Question: well the main problems involves two Models, USER and MESSAGE, they have a relationship because what message does is the following:
Messages can be sent by the Users to other users.. so i have to identify who is the sender and who is te receiver, and im doing it by setting two Model Aliases to USER, which are 'Sender' and 'Receiver' (like this).
'''
//This is on User model
'MessageSender' => array(
'className' => 'Message',
'foreignKey' => 'sender_id'
),
'MessageRecipient' => array(
'className' => 'Message',
'foreignKey' => 'recipient_id'
),
'''
and the relationship in Messages is something like this.
'''
public $belongsTo = array(
'Recipient' => array(
'className' => 'User',
'foreignKey' => 'recipient_id'
),
'Sender' => array(
'className' => 'User',
'foreignKey' => 'sender_id'
)
);
'''
Up to here everything is fine..
Whenever i have to create a message i have a dropdown that shows me the complete list of the user first_names, but because i need to know everyone's last_name i've created a $virtualField to join them (first_name and last_name) like this.
'''
//this is located on the USER model
public $virtualFields = array(
'fullname' => 'CONCAT(Recipient.first_name, " ", Recipient.last_name)'
);
'''
How i am using the Users in the message creation? well i'm using the person who is going to send a new message as the Sender, so the Sender is the user's id and the Receiver is the selected user in the drop down...

the main problem is when i try to access any other part of the website that references the USER model, it throws me this error:
'''
Database Error
Error: SQLSTATE[42S22]: Column not found: 1054 Unknown column 'Recipient.first_name' in 'field list'
'''
and of course is because my virtualField is expecting a result from the 'Recipient.first_name' and 'Recipient.last_name' to join them together, but because i'm not using Recivers and Senders all the time... (because those are just for the Message model usage) it throws me an error
How should i handle this? is there any way i can put any conditional (if else) so the User model will not to use
'''
User.first_name
'''
and instead use
'''
Receive.first_name
'''
or vice versa?
if you need any other information please ask, i'll be very thankful, Best Regards!
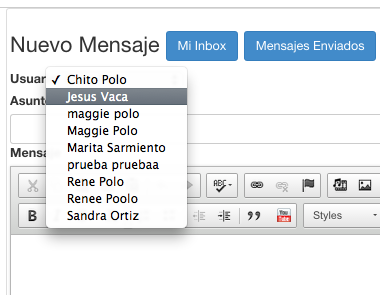
Answer: Ok, you can do this two ways. First, you can define this virtual field on the fly, before your 'find()':
'''
$this->YourModel->virtualFields = array('fullname' => 'CONCAT(Recipient.first_name, " ", Recipient.last_name)');
$this->YourModel->find(...);
'''
or (if you have more virtual fields)
'''
$this->YourModel->virtualFields['fullname'] = 'CONCAT(Recipient.first_name, " ", Recipient.last_name)';
$this->YourModel->find(...);
'''
The second way, which is more flexible for future, you can append this virtual field in 'beforeFind()' callback basing on some switch variable. So before your find query you can activate a switch and this virtual field will be appended to query.
'''
class YourModel extends AppModel {
private $_fullNameEnabled = false;
public function beforeFind($queryData) {
parent::beforeFind($queryData);
if (!empty($this->_fullNameEnabled)) {
$this->virtualFields = array('fullname' => 'CONCAT(Recipient.first_name, " ", Recipient.last_name)');
}
return $queryData;
}
public function fullnameFieldStatus($status = true) {
$this->_fullNameEnabled = $status;
}
}
'''
And then before you call 'find()' use:
'''
$this->YourModel->fullnameFieldStatus();
'''